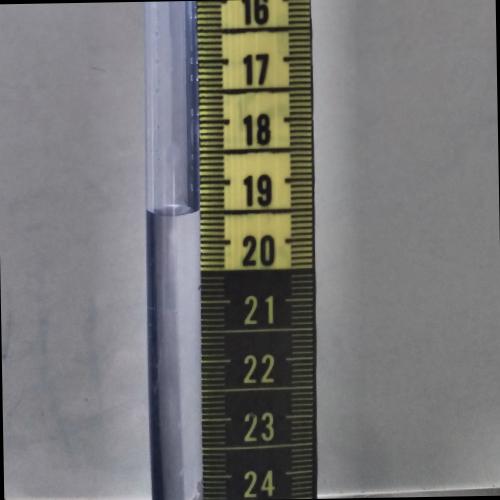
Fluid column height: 19.5 cm